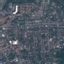
Label: Residential